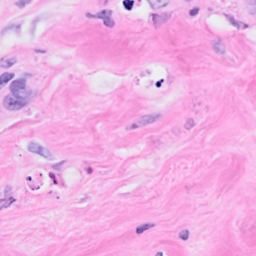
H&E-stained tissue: Breast